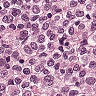
Metastatic tissue present: yes